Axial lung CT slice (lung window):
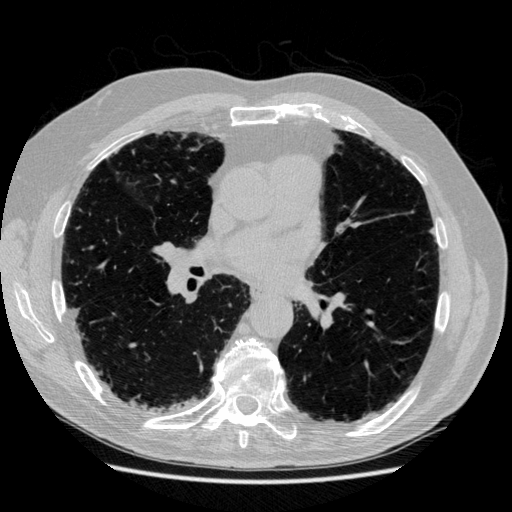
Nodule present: no